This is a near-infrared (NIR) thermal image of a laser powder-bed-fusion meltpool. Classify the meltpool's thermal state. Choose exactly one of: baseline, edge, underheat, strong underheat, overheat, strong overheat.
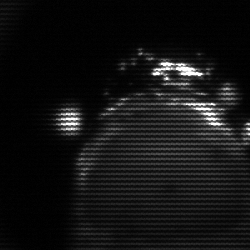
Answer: edge